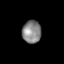
Tissue: skin
Cell type: Others
Senescence score: 0.7623
Nuclear area (px): 418
Mean DAPI intensity: 134.423